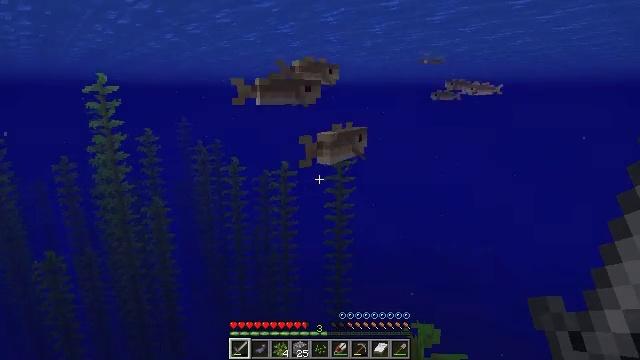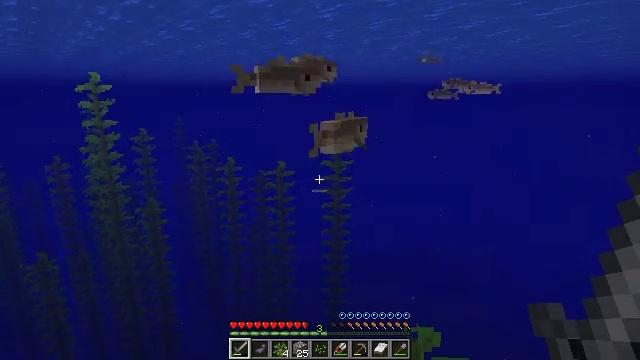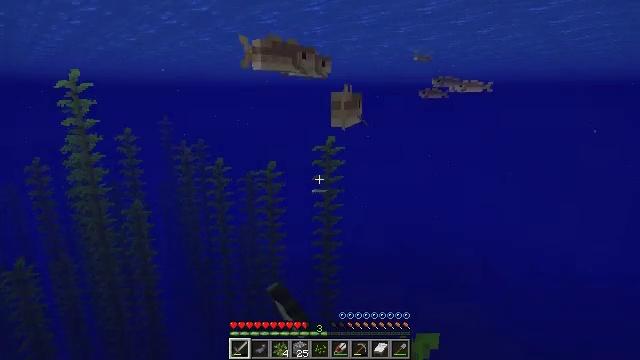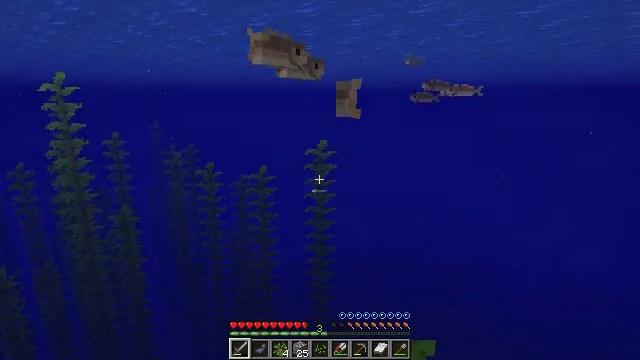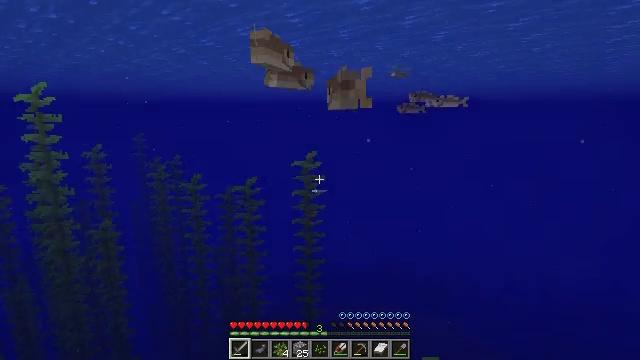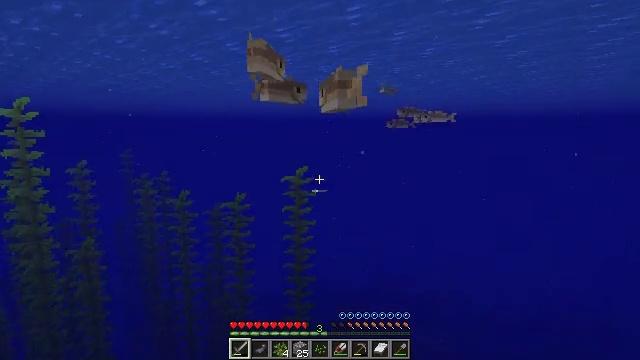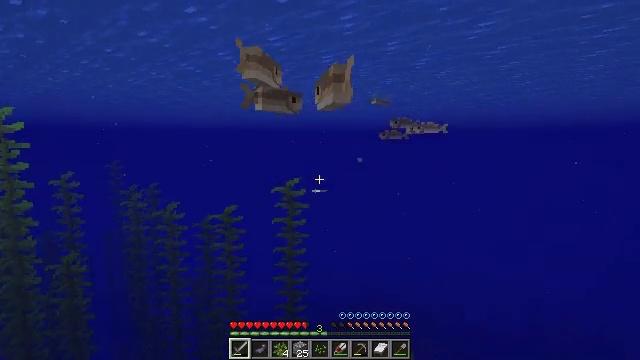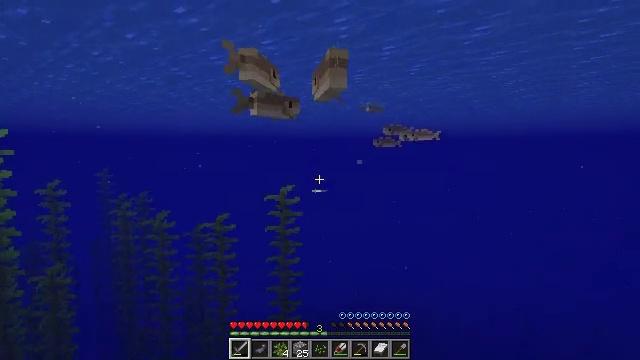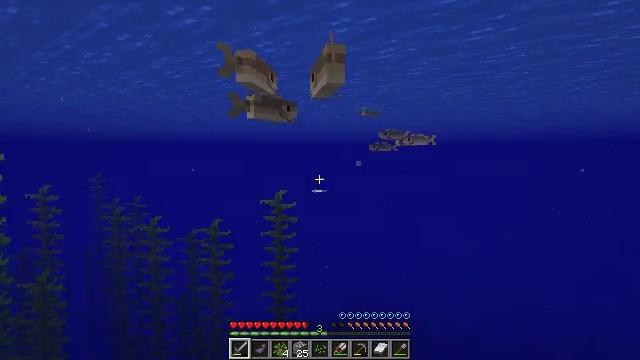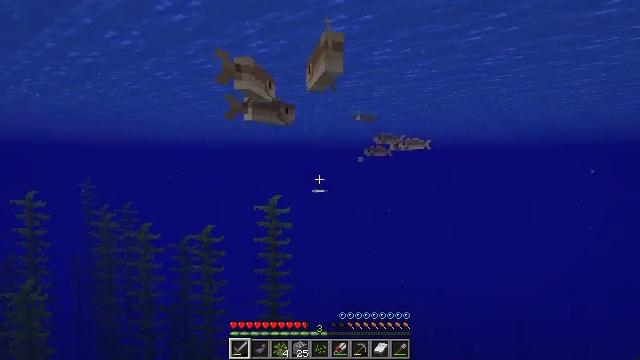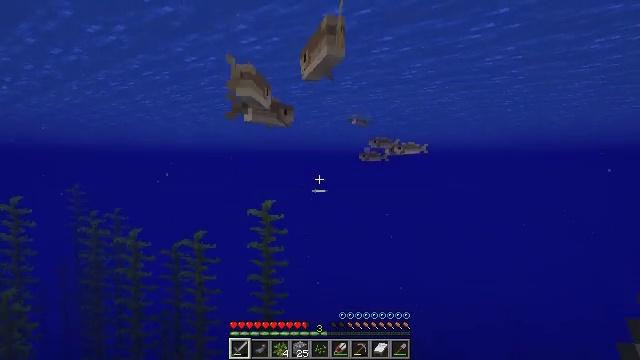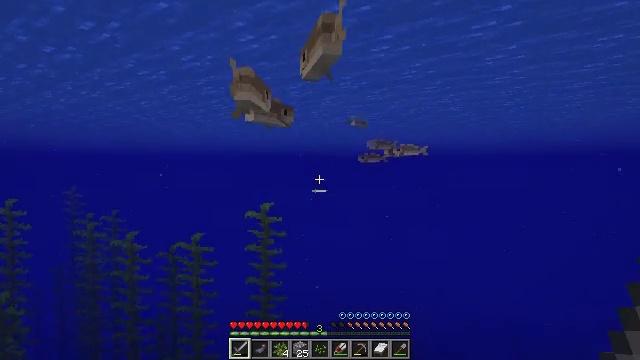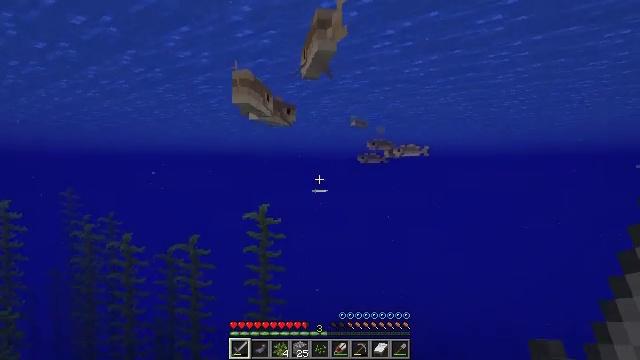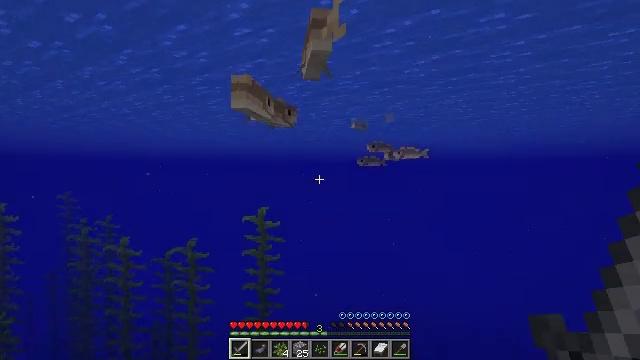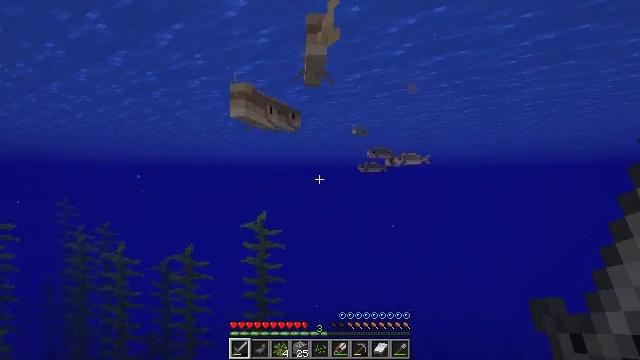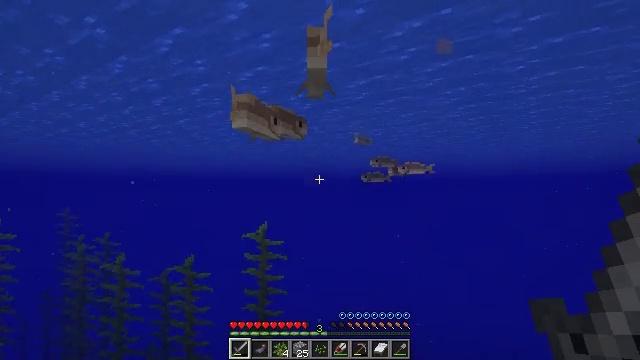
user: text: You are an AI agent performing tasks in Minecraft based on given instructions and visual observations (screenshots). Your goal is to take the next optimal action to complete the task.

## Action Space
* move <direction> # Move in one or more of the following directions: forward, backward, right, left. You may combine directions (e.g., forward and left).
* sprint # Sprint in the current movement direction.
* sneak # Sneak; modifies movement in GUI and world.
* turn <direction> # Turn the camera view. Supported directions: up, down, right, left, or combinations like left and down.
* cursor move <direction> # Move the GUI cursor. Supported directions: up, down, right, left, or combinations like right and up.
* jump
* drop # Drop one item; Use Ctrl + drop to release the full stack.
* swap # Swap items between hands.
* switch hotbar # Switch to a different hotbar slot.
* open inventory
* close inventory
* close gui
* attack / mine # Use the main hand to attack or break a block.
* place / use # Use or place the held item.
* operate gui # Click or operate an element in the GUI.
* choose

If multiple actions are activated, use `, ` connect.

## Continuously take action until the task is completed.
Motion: motion action
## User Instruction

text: Hunt fish.
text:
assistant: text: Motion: move forward, attack / mine
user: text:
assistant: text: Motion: move forward, turn right, attack / mine
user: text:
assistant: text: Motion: move forward, turn right, attack / mine
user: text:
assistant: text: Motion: move forward, turn right and up, attack / mine
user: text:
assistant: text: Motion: move forward, turn right and up, attack / mine
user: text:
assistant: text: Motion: move forward, turn right and up, attack / mine
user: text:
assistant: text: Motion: move forward, turn right and up, attack / mine
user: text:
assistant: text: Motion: move forward
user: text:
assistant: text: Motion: move forward, turn right and up
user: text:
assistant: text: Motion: move forward, turn right and up
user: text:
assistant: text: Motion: move forward
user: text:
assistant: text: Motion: move forward
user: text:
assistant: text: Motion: move forward
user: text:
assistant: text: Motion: move forward, turn up
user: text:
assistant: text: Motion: move forward, turn up
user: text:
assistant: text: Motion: move forward, turn left and up
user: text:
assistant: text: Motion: move forward
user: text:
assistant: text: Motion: move forward
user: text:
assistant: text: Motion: move forward, turn up
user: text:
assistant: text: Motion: move forward, turn up
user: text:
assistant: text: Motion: move forward, turn up
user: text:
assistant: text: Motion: move forward, turn up
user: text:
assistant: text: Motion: move forward, turn up
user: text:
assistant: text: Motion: move forward, turn up
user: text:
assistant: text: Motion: move forward, turn up, attack / mine
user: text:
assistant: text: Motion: move forward, attack / mine
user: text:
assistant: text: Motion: move forward, turn down, attack / mine
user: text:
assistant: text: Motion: move forward, turn down
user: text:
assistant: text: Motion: move forward, turn down
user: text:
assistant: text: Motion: move forward